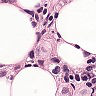
Metastatic tissue present: yes